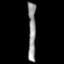
Tissue: prostate
Cell type: Endothelial cells
Senescence score: 0.6858
Nuclear area (px): 449
Mean DAPI intensity: 145.031